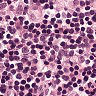
Metastatic tissue present: no